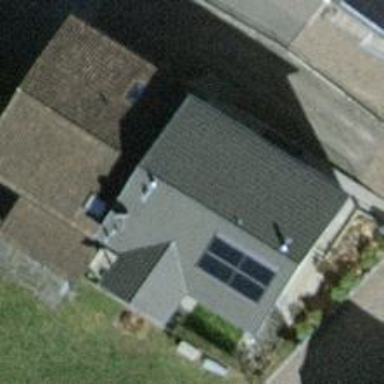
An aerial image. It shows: Semi-detached house.